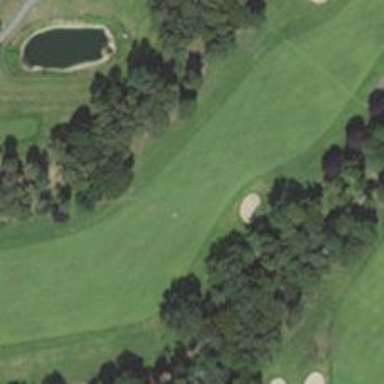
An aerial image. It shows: Golf hole.